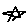
Label: star